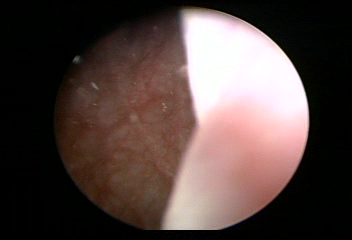
Modality: WLC
Class: Normal mucosa
Bladder cancer association: No